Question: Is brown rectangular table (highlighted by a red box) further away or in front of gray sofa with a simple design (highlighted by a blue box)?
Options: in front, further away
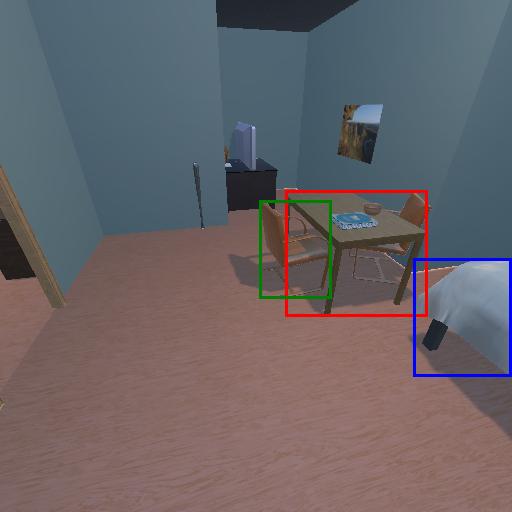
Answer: in front